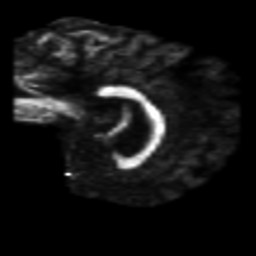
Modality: FA
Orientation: sagittal
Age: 33
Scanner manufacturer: philips
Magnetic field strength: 3 T
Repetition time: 7.766 s
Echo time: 0.1224 s